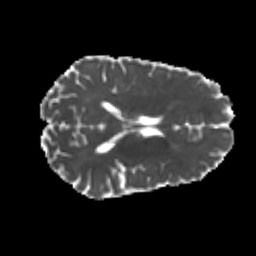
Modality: MD
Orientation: axial
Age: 24
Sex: male
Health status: healthy
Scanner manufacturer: philips
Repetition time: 7.388 s
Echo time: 0.08599 s